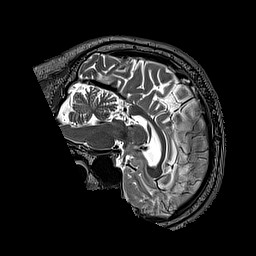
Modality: T2w
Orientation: sagittal
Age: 50
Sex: male
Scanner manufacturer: siemens
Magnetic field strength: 3 T
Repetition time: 3.2 s
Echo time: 0.567 s